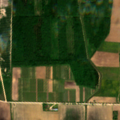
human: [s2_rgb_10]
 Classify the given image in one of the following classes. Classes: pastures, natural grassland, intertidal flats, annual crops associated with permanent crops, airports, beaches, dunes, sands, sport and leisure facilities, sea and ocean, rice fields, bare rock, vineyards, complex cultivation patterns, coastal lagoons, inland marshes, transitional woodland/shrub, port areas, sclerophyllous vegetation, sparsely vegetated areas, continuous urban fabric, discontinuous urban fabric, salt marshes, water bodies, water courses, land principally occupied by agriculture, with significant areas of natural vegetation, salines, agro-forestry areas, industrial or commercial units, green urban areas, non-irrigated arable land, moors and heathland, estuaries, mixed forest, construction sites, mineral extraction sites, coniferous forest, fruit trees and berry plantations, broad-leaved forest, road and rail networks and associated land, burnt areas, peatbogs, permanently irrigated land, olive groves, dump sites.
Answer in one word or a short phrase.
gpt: non-irrigated arable land, fruit trees and berry plantations, pastures, broad-leaved forest, mixed forest